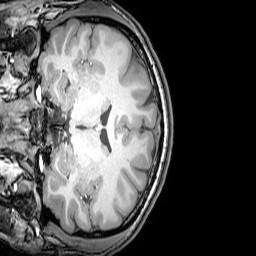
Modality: T1w
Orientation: coronal
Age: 23
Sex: male
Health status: healthy
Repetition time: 0.081 s
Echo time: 0.037 s